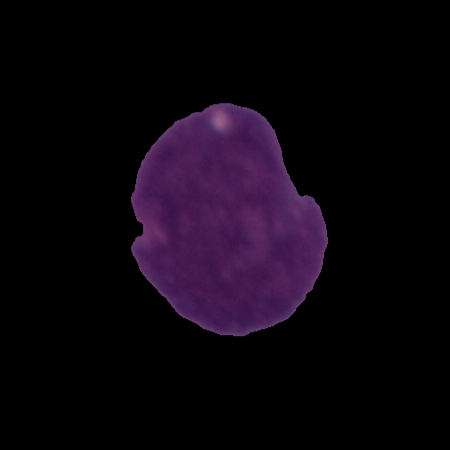
Label: cancer